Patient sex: M
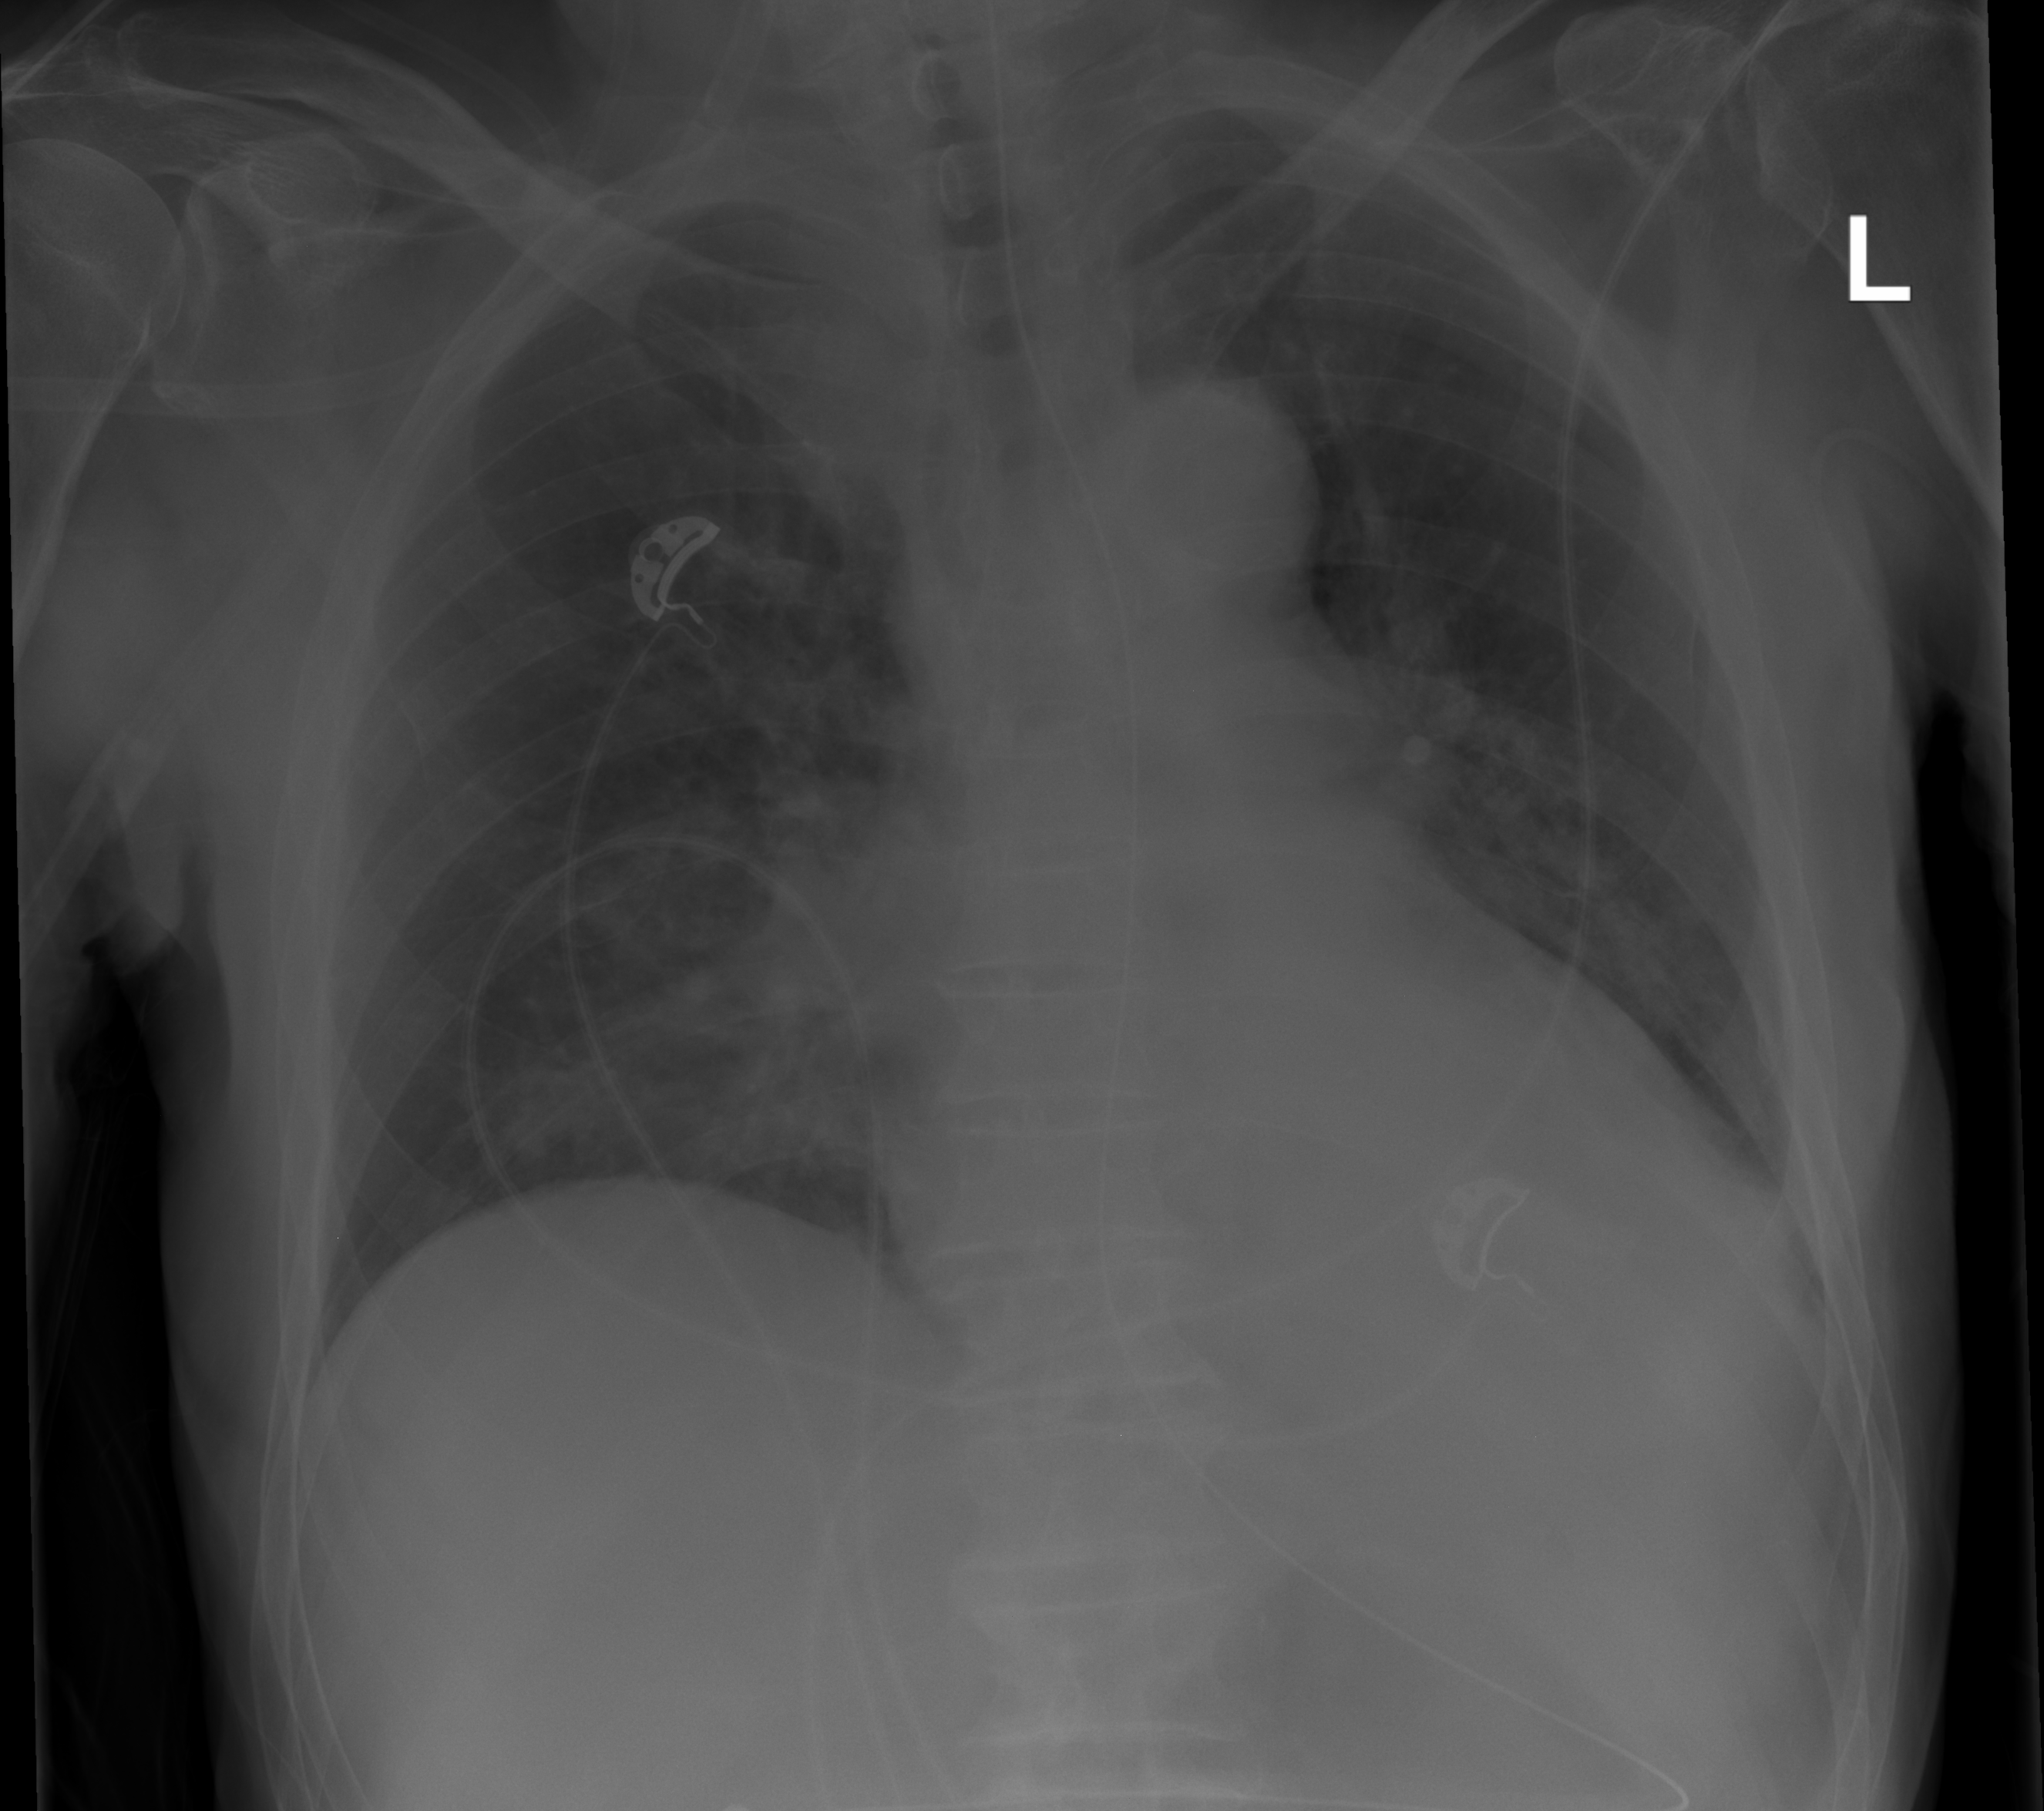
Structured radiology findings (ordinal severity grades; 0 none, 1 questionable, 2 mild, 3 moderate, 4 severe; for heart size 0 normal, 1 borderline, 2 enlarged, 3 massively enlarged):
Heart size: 0
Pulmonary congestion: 0
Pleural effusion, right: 0
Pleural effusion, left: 0
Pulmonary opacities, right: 3
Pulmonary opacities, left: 3
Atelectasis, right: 2
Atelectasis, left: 2